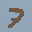
Label: 7